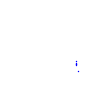
Particle: kaon